Question: I need to get Absolute path to Folder in Assets.
Some like this for sd-card:
'''
final String sdDir = Environment.getExternalStorageDirectory() + "Files";
'''
What i do incorrect?

First I try to get path (in green ractangle) this way but I alwase get "False".
Then I comment this block and try to get path from getAssets().list();
But I get 3 folders witch I see first time.
I want to make massive like this "green" but I need to use files from assets:
<URL>
Help me to get absolute path to my Files folder.
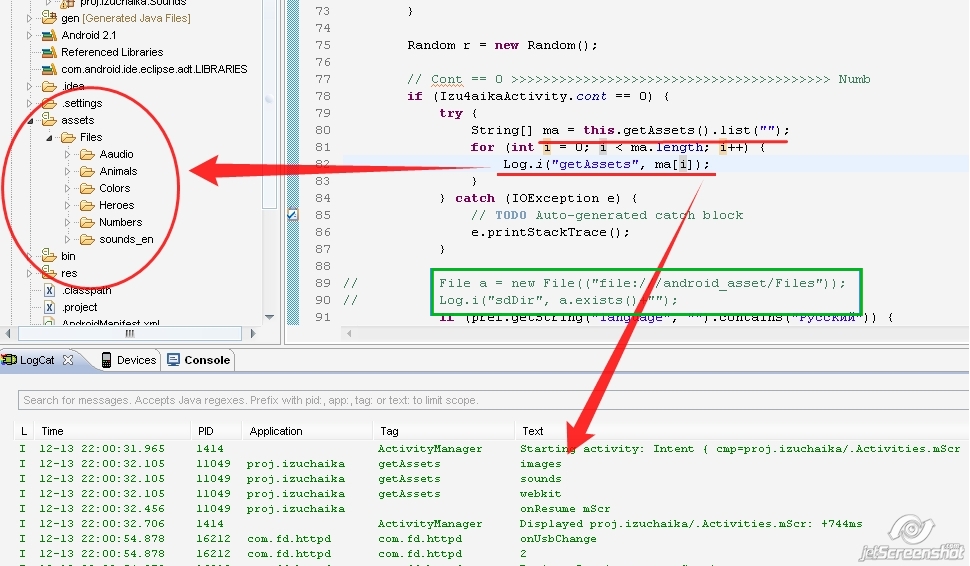
Answer: I'm not exactly sure what you're trying to do, so I'll try to cover the bases, and maybe this will help.
- If you are just trying to get a list of what's in your assets, then
use 'getAssets().list("Files")'. (You have to use the subdirectory,
because of <URL>.- If you are trying to get an path to your assets directory
(or any subdirectory), you can't. Whatever is in the assets directory
is in the APK. It's not in external storage like on an SD card.- If you are trying to open up files in the assets directory, use
'AssetManager.open(filename)' to get the 'InputStream'. Here,
filename should be the relative path from the assets directory.
---
I'm not sure what you mean by "massive", but if you want to load the file 'black.png' from assets instead of the SD card, then write this:
'''
// must be called from Activity method, such as onCreate()
AssetManager assetMgr = this.getAssets();
mColors = new Bitmap[] {
BitmapFactory.decodeStream(assetMgr.open("black.png"));
// and the rest
};
'''